Закрепите большую пробирку в лапке штатива вертикально, открытым концом вверх. Под пробиркой поместите тарелку. Нижняя часть пробирки должна находится на такой высоте, чтобы вы могли свободно (не касаясь тарелки) перевернуть пробирку не вынимая ее из лапки штатива (а вращая саму лапку в зажиме).
Часть A. Пробный эксперимент. Наблюдение и объяснение эффекта Заполните большую пробирку водой полностью. Аккуратно поместите в нее меньшую пустую пробирку дном вниз. Удивительно, но эта пробирка начинает достаточно медленно опускаться!
Какие силы заставляют пробирку погружаться?
Какие силы тормозят движение пробирки? После того как пробирка полностью остановилась (точно убедитесь в этом!) опустите ее рукой еще на $1~см$ вглубь и быстро (но аккуратно) переверните обе пробирки, вращая лапку штатива в зажиме. Еще более удивительно, но внутренняя пробирка начнет подниматься!
Какие силы заставляют подниматься пробирку в этом случае?
Часть B. Измерения и новые объяснения В этой части вам необходимо провести измерения – исследовать движение пробирки при ее вертикальном движении вниз и вверх, как описано в пробном эксперименте.
Какие силы тормозят ее движение?
Исследуйте закон движения пробирки при ее движении вниз. Постройте график зависимости координаты дна этой пробирки от времени.
Исследуйте закон движения дна пробирки при ее подъеме вверх. Постройте график закона движения в этом случае.
Укажите при каком движении вверх или вниз, скорость пробирки возрастает, а в каком убывает.
Объясните с помощью формул, почему в в одном случае скорость возрастает, а в другом убывает.
Получите формулу, позволяющую рассчитать на какой глубине (относительно открытого края большей) пробирки меньшая пробирка остановится при ее движении вниз.
Получите формулу, позволяющую рассчитать, при какой глубине погружения может начаться подъем пробирки (после переворачивания).
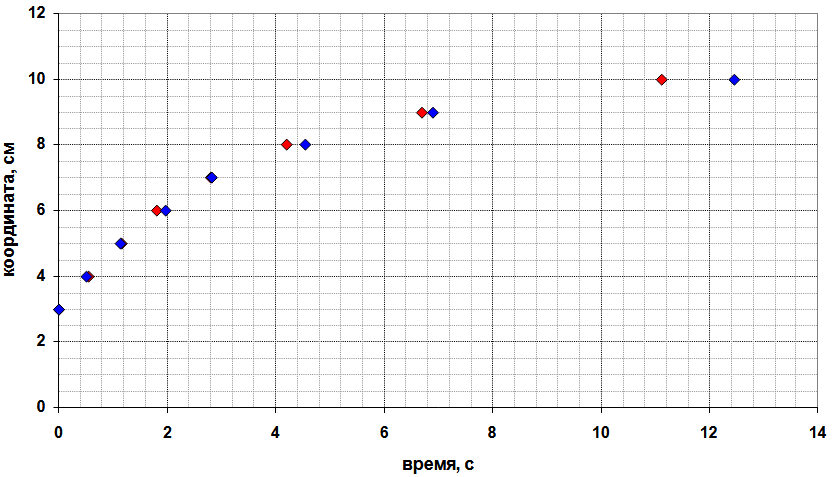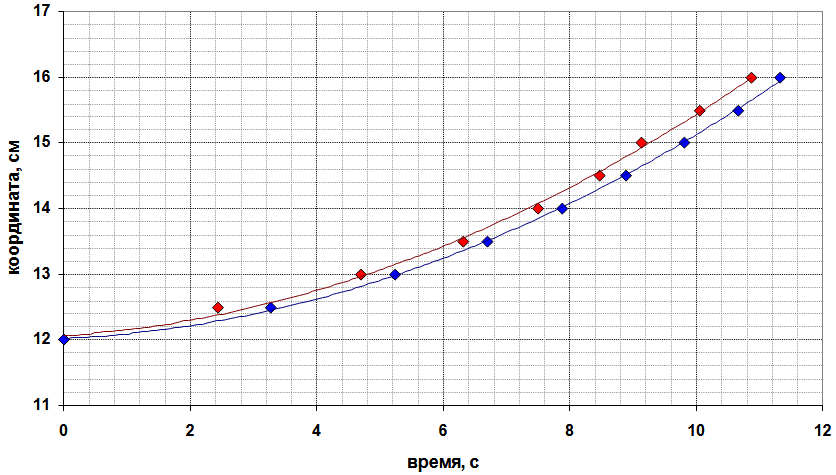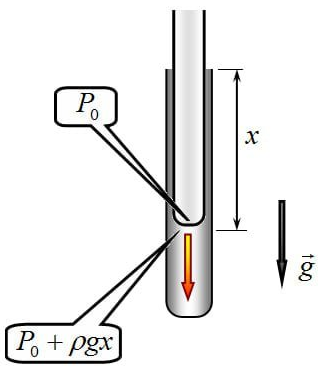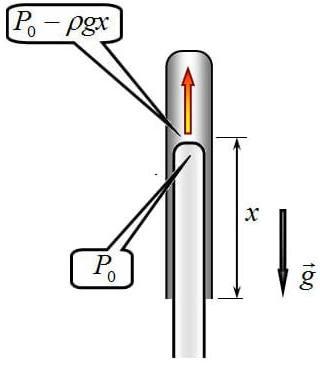
Какие силы заставляют пробирку погружаться?
Решение: При движении вниз силами, которые заставляют пробирку погружаться являются сила тяжести и сила атмосферного давления, действующая на пустую пробирку.
Ответ: Сила тяжести, сила атмосферного давления

Какие силы тормозят движение пробирки?
Решение: Силы, которые тормозят движение – сила давления воды в неподвижной пробирке, а также силы вязкого трения. Можно также сказать, что разность сил атмосферного давления и силы давления воды есть сила Архимеда.
Ответ: Сила давления воды, сила вязкого трения

Какие силы заставляют подниматься пробирку в этом случае?
Ответ: Атмосферное давление

Какие силы тормозят ее движение?
Ответ: Сила тяжести, сила давления воды, силы вязкого трения

Исследуйте закон движения пробирки при ее движении вниз. Постройте график зависимости координаты дна этой пробирки от времени. Используйте шкалу, наклеенную на большую пробирку, начало отсчета совместите с краем пробирки. 

 Результаты измерения времен прохождения сантиметровых отметок для 4 независимых измерений при опускании пробирки приведены в таблице ниже.

Ответ:

$X,~ см$$t,~ с$$t,~ с$$t,~ с$$t,~ с$150000160.550.570.510.49171.151.261.141.10181.812.081.971.97192.813.312.823.05204.194.404.544.44216.706.996.906.912211.1111.8212.4511.84

 Ниже на рисунке представлен график законов движения. Для иллюстрации приведены результаты двух попыток.

Ответ:

Рис. 1. Движение вниз
Решение: Результаты измерения времен прохождения сантиметровых отметок для 4 независимых измерений при опускании пробирки приведены в таблице ниже. Ниже на рисунке представлен график законов движения. Для иллюстрации приведены результаты двух попыток. | $X,~ см$ | $t,~ с$ | $t,~ с$ | $t,~ с$ | $t,~ с$ | | --- | --- | --- | --- | --- | | 15 | 0 | 0 | 0 | 0 | | 16 | 0.55 | 0.57 | 0.51 | 0.49 | | 17 | 1.15 | 1.26 | 1.14 | 1.10 | | 18 | 1.81 | 2.08 | 1.97 | 1.97 | | 19 | 2.81 | 3.31 | 2.82 | 3.05 | | 20 | 4.19 | 4.40 | 4.54 | 4.44 | | 21 | 6.70 | 6.99 | 6.90 | 6.91 | | 22 | 11.11 | 11.82 | 12.45 | 11.84 |
Ответ: | $X,~ см$ | $t,~ с$ | $t,~ с$ | $t,~ с$ | $t,~ с$ | | --- | --- | --- | --- | --- | | 15 | 0 | 0 | 0 | 0 | | 16 | 0.55 | 0.57 | 0.51 | 0.49 | | 17 | 1.15 | 1.26 | 1.14 | 1.10 | | 18 | 1.81 | 2.08 | 1.97 | 1.97 | | 19 | 2.81 | 3.31 | 2.82 | 3.05 | | 20 | 4.19 | 4.40 | 4.54 | 4.44 | | 21 | 6.70 | 6.99 | 6.90 | 6.91 | | 22 | 11.11 | 11.82 | 12.45 | 11.84 | Ответ: $X,~ см$$t,~ с$$t,~ с$$t,~ с$$t,~ с$150000160.550.570.510.49171.151.261.141.10181.812.081.971.97192.813.312.823.05204.194.404.544.44216.706.996.906.912211.1111.8212.4511.84  Ниже на рисунке представлен график законов движения. Для иллюстрации приведены результаты двух попыток.

Исследуйте закон движения дна пробирки при ее подъеме вверх. Постройте график закона движения в этом случае.
Решение: Аналогично представлены результаты измерений закона движения вверх: | $X,~ см$ | $t,~ с$ | $t,~ с$ | $t,~ с$ | $t,~ с$ | | --- | --- | --- | --- | --- | | 24 | 0 | 0 | 0 | 0 | | 24.5 | 2.43 | 3.26 | 3.27 | 2.97 | | 25 | 4.7 | 5.18 | 5.24 | 5.21 | | 25.5 | 6.31 | 6.84 | 6.7 | 6.57 | | 26 | 7.49 | 8.24 | 7.88 | 7.78 | | 26.5 | 8.47 | 9.47 | 8.88 | 8.57 | | 27 | 9.13 | 10.31 | 9.81 | 9.32 | | 27.5 | 10.06 | 10.96 | 10.66 | 10.17 | | 28 | 10.87 | 11.94 | 11.33 | 10.84 |
Ответ: | $X,~ см$ | $t,~ с$ | $t,~ с$ | $t,~ с$ | $t,~ с$ | | --- | --- | --- | --- | --- | | 24 | 0 | 0 | 0 | 0 | | 24.5 | 2.43 | 3.26 | 3.27 | 2.97 | | 25 | 4.7 | 5.18 | 5.24 | 5.21 | | 25.5 | 6.31 | 6.84 | 6.7 | 6.57 | | 26 | 7.49 | 8.24 | 7.88 | 7.78 | | 26.5 | 8.47 | 9.47 | 8.88 | 8.57 | | 27 | 9.13 | 10.31 | 9.81 | 9.32 | | 27.5 | 10.06 | 10.96 | 10.66 | 10.17 | | 28 | 10.87 | 11.94 | 11.33 | 10.84 | Ответ: $X,~ см$$t,~ с$$t,~ с$$t,~ с$$t,~ с$24000024.52.433.263.272.97254.75.185.245.2125.56.316.846.76.57267.498.247.887.7826.58.479.478.888.57279.1310.319.819.3227.510.0610.9610.6610.172810.8711.9411.3310.84

Укажите при каком движении вверх или вниз, скорость пробирки возрастает, а в каком убывает.
Ответ: Графики наглядно показывают, что при движении вниз скорость пробирки уменьшается, а при движении вверх увеличивается.

Объясните с помощью формул, почему в в одном случае скорость возрастает, а в другом убывает.
Решение: Рисунок и приведенные на нем формулы объясняют полученные результаты.

Получите формулу, позволяющую рассчитать на какой глубине (относительно открытого края большей) пробирки меньшая пробирка остановится при ее движении вниз.
Решение: Важно отметить, что значение $x ={m}/{\rho S}$ является границей двух случаев: при движении вниз на этой границе движение прекращается, при движении вверх с нее начинается.При движении вниз результирующая сила уменьшается (поэтому скорость падает), при движении вверх – результирующая сила растет, поэтому скорость возрастает.
Ответ: \[x=m/\rho S\]

Получите формулу, позволяющую рассчитать, при какой глубине погружения может начаться подъем пробирки (после переворачивания).
Ответ: \[x=m/\rho S\]
Темы:
E, Механика, IEPhO, Гидростатика, Сила Архимеда